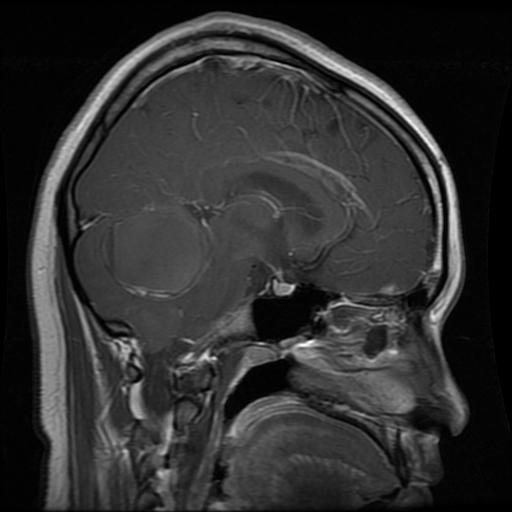
Label: glioma